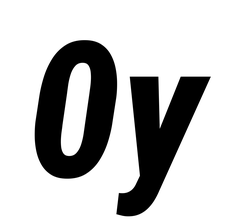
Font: Roboto-Italic_Condensed_ExtraBold_Italic